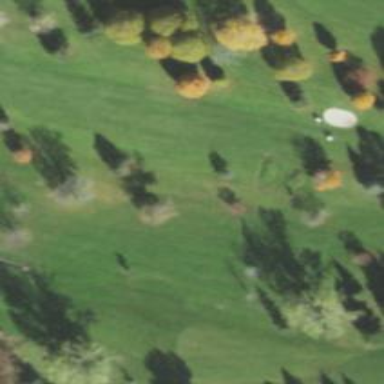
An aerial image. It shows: Golf hole.